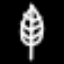
Label: leaf